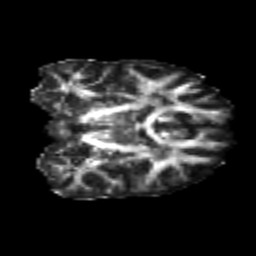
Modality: FA
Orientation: coronal
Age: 23
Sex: female
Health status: healthy
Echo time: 0.074 s